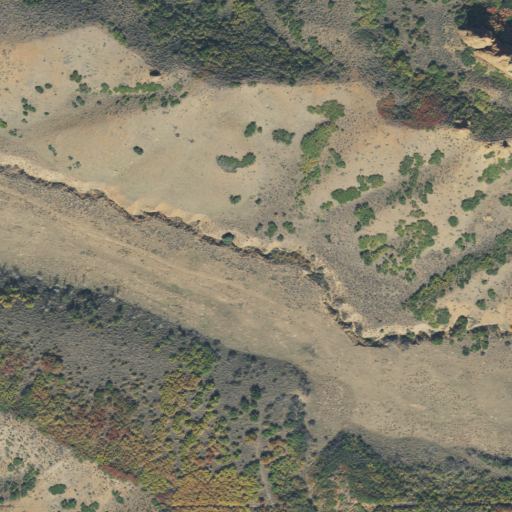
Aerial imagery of depression(s) in Utah named Deer Pen containing shrub, deciduous forest, and evergreen forest